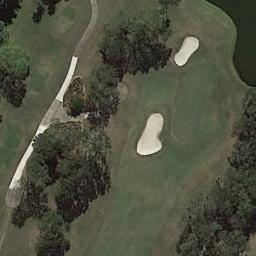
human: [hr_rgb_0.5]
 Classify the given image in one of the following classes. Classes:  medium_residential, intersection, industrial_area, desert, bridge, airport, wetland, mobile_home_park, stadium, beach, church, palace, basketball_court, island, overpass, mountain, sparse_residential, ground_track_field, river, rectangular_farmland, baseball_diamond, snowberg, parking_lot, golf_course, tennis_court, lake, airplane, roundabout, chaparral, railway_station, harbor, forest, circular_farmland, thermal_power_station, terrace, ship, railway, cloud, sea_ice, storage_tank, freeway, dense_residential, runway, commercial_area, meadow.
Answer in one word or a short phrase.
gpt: golf_course